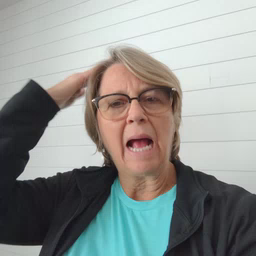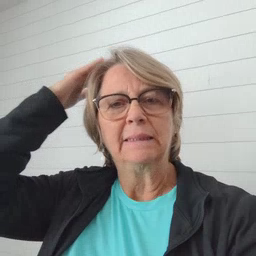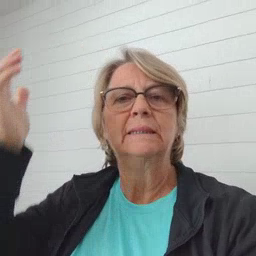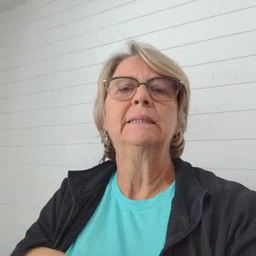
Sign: hat